Interaction volume radius: 5 \u00c5
Interaction volume height: 30 \u00c5
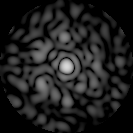
Disorder parameter: 0.7637